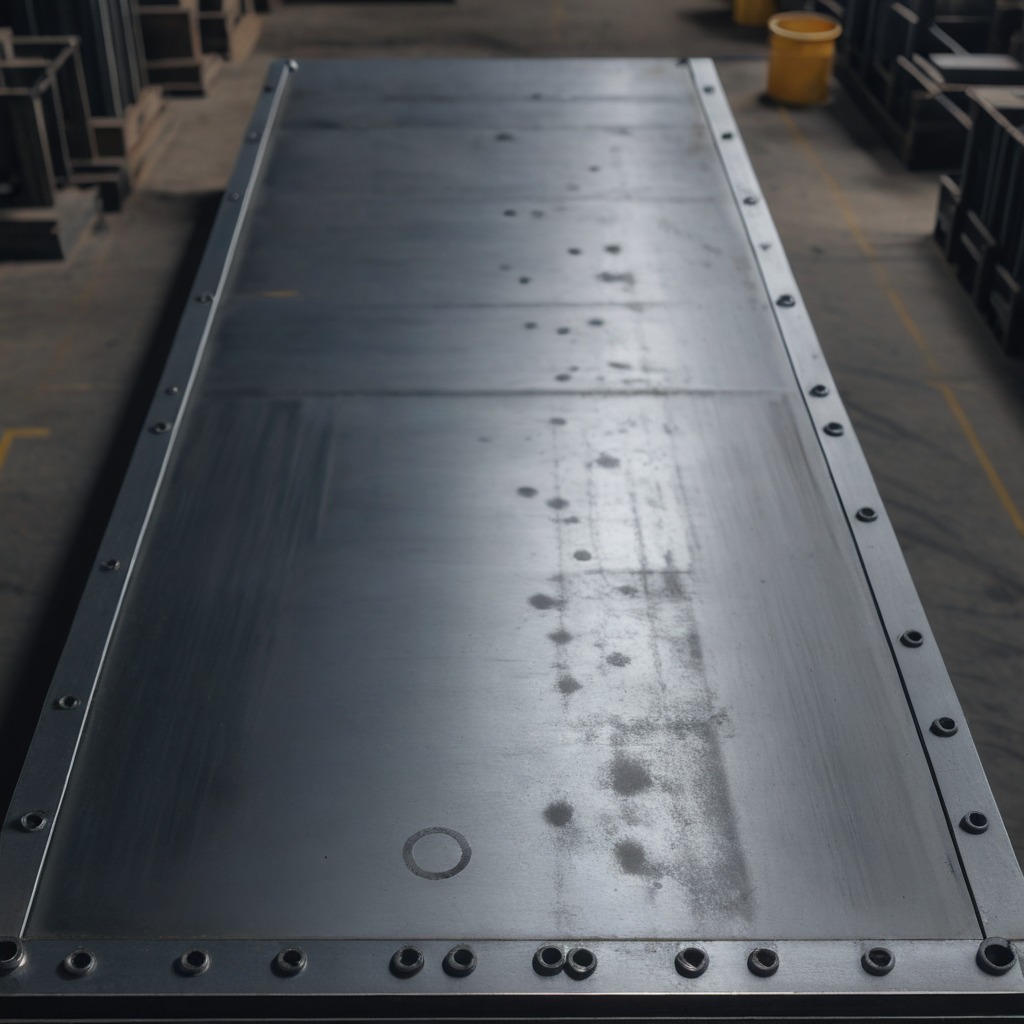
A flat metal washer lies on the cold steel table in a mining workshop.